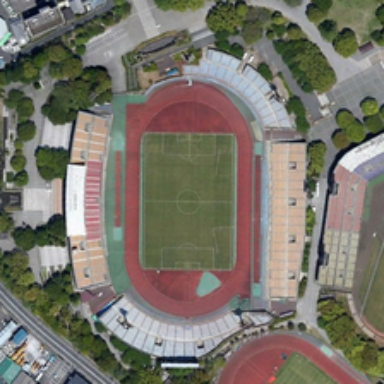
Many buildings and green trees are around a stadium .